Field crop: maize
Growth stage: 1
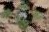
Species: chenopodium